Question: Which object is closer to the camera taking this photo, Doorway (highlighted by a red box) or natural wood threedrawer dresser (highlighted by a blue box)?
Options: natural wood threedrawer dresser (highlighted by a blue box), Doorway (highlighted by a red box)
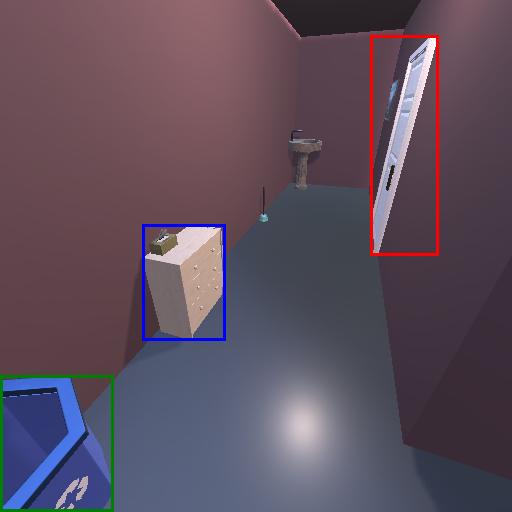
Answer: natural wood threedrawer dresser (highlighted by a blue box)